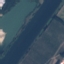
Label: River